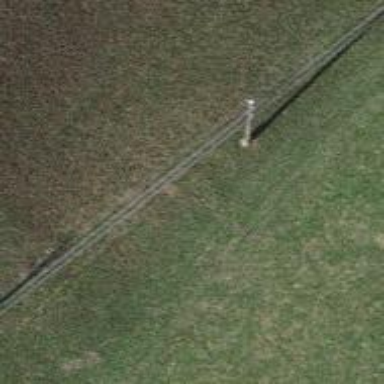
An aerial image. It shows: Power pole.